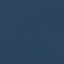
Land use / land cover class: SeaLake